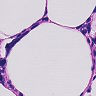
Metastatic tissue present: no